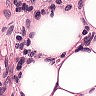
Metastatic tissue present: no